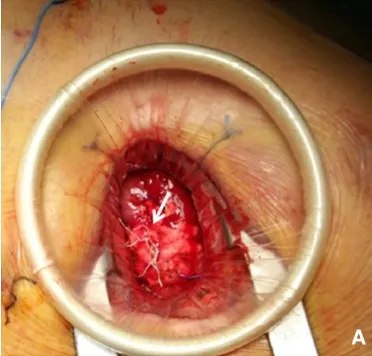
(A) Apex re-exposure through previous left mini-thoracotomy reopening: Identification of the chordal loops sprouting from the Teflon pledget (arrow) corresponding to the ventricular access site.
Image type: medical_photograph (other_medical_photograph)